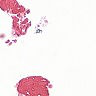
Metastatic tissue present: no